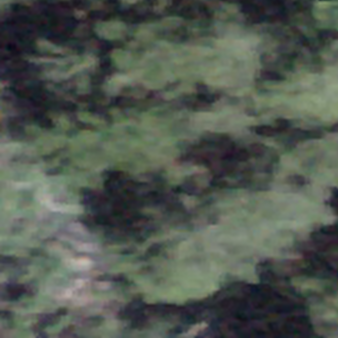
Label: other